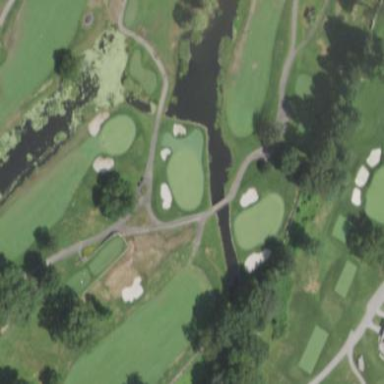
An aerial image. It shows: Scenic view of water hazard on golf course. The natural water feature adds beauty to the landscape.